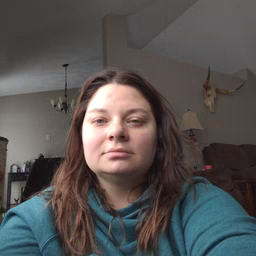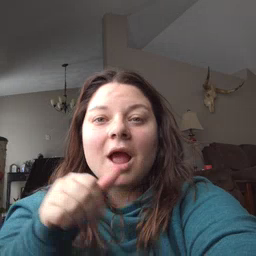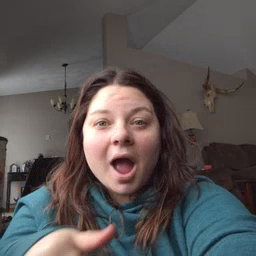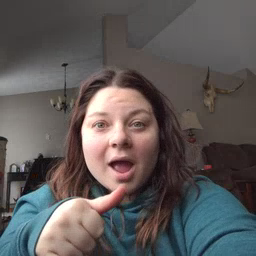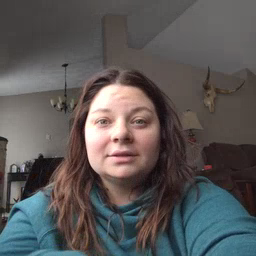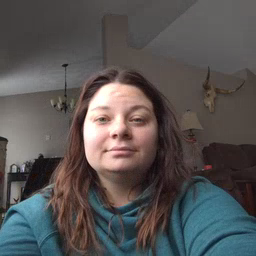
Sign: hide